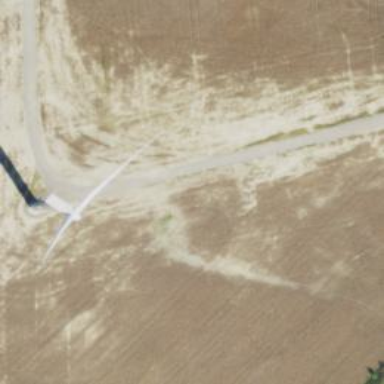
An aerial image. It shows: Road designated for service vehicles specifically for accessing wind farm.